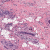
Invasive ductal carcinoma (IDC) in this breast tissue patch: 1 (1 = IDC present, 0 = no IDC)